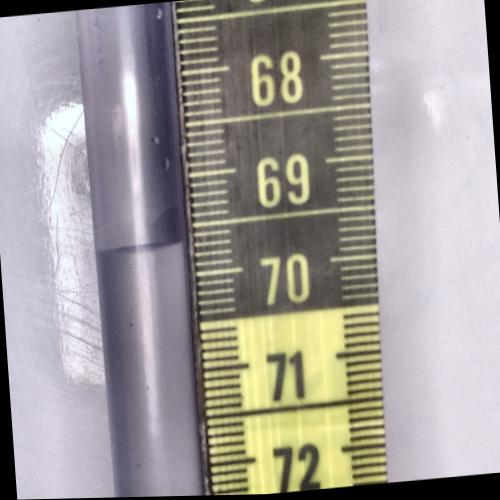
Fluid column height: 69.7 cm